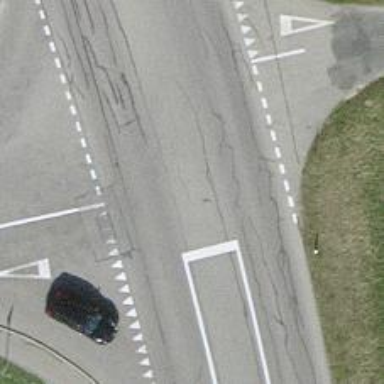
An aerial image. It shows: Unclassified road.